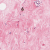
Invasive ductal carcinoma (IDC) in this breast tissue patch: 0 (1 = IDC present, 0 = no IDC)